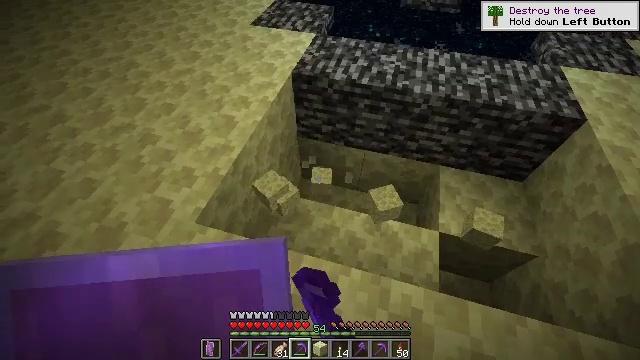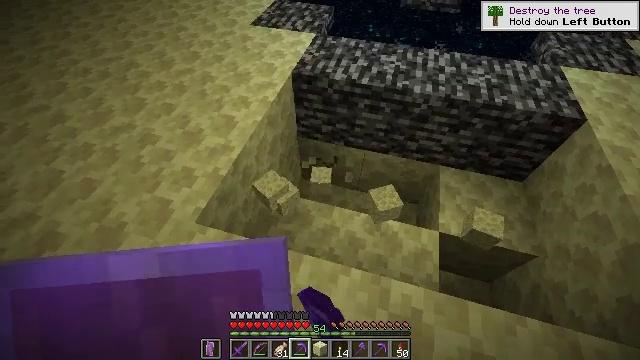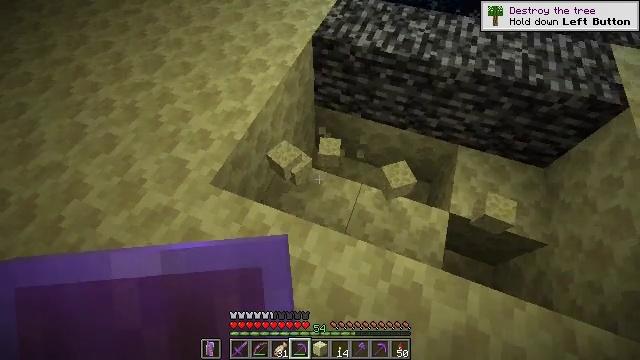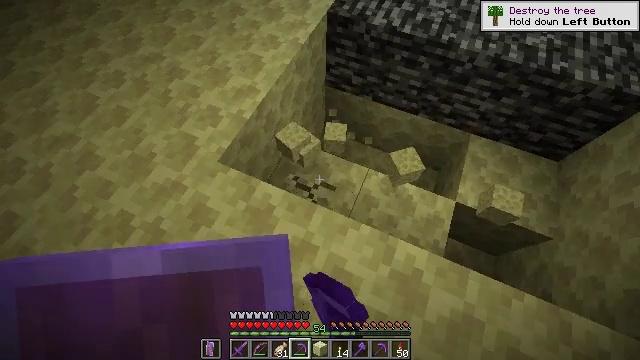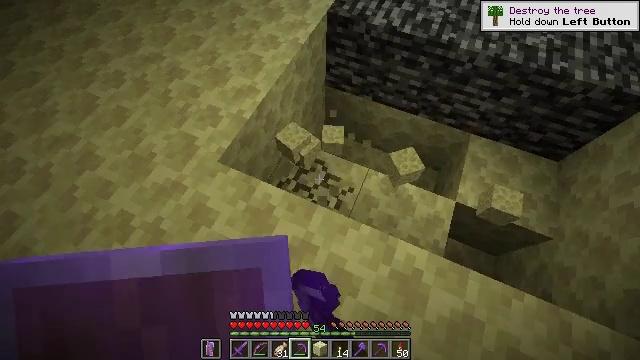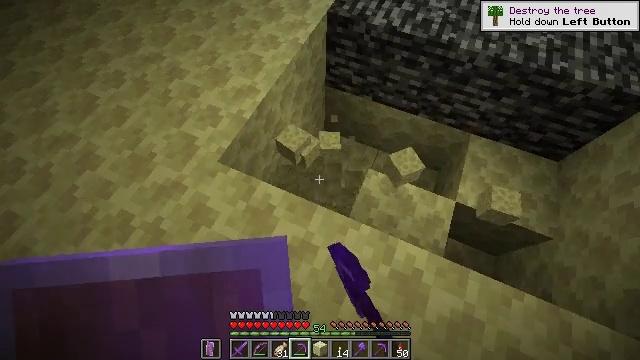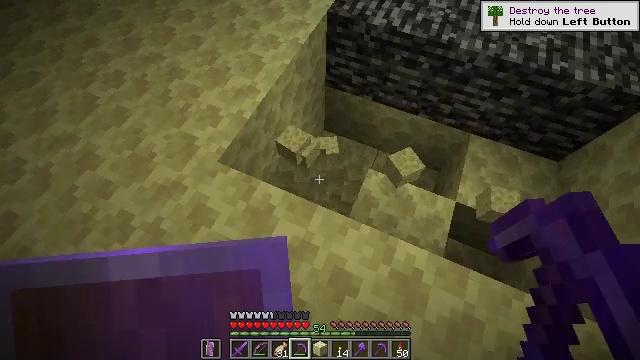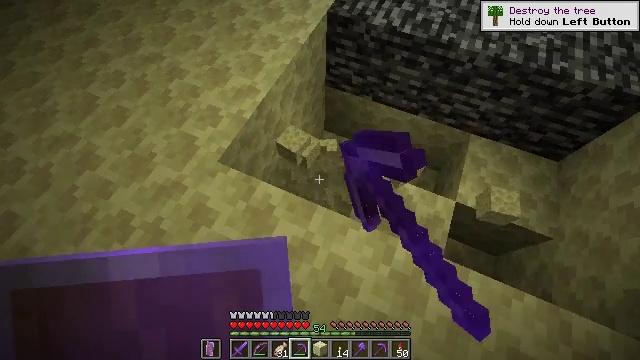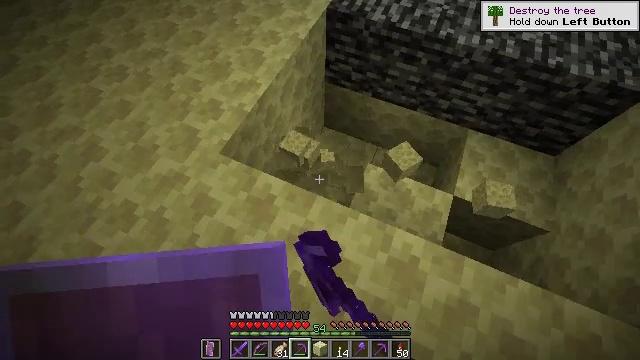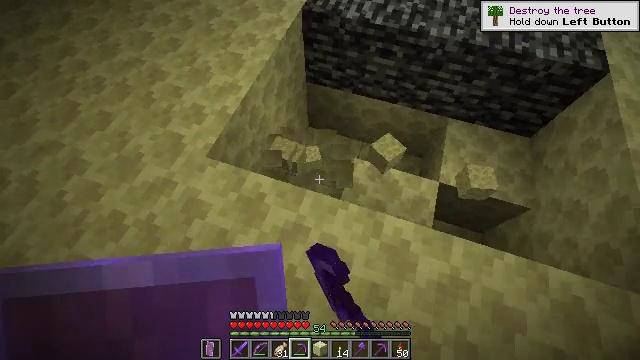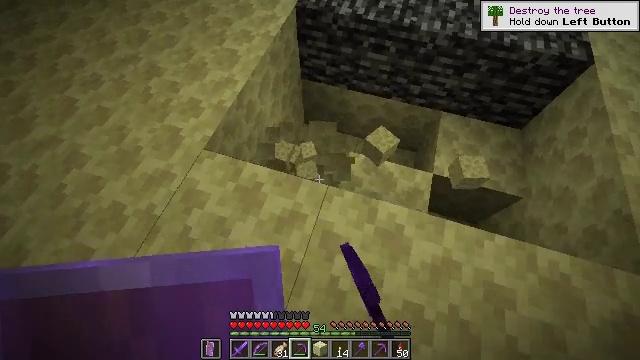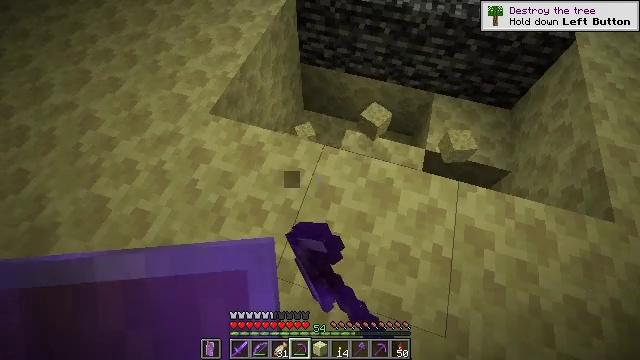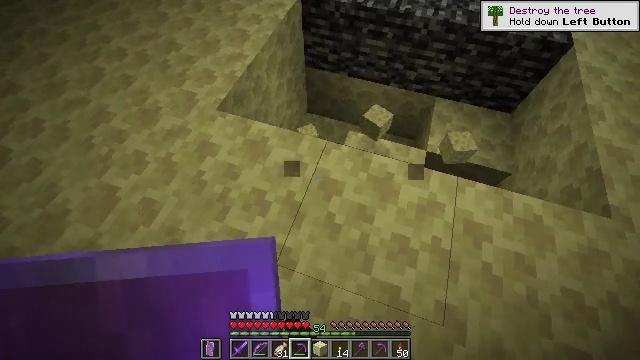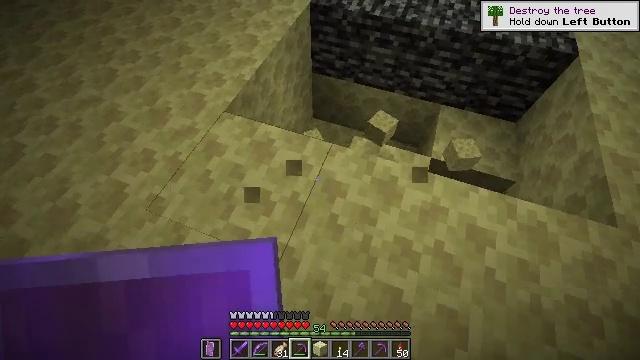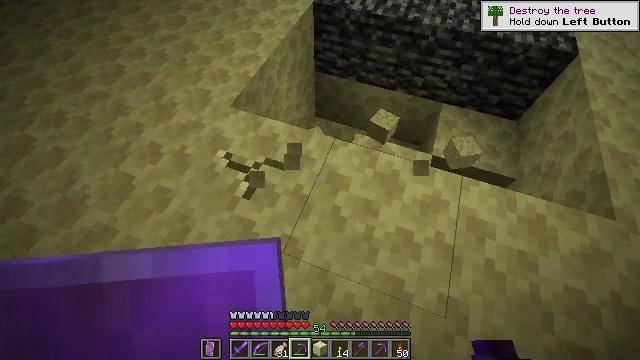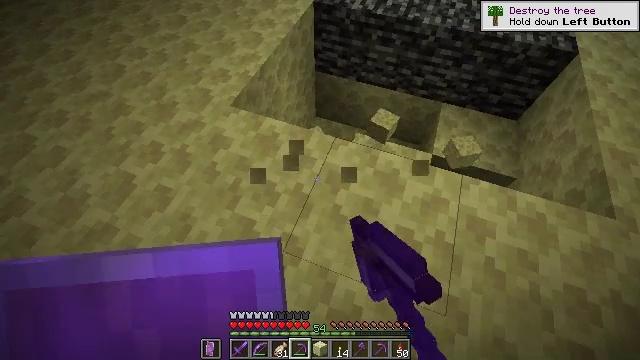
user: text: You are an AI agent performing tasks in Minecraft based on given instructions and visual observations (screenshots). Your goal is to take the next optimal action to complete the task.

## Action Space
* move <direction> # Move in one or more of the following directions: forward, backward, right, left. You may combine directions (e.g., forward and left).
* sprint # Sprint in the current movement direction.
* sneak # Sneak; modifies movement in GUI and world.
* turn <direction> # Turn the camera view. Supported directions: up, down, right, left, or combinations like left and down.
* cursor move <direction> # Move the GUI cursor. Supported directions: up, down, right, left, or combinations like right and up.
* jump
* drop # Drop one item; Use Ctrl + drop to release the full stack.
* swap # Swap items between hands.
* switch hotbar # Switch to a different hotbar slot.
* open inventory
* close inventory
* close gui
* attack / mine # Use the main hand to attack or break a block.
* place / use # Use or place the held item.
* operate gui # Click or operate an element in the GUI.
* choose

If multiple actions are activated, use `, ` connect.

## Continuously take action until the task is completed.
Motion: motion action
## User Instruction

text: Gather end stone from the End.
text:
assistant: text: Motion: attack / mine
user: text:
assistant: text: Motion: turn left and down, attack / mine
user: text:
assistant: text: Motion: turn left and down, attack / mine
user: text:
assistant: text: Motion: attack / mine
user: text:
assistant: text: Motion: attack / mine
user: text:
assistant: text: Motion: attack / mine
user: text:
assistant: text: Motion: attack / mine
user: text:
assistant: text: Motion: move back, attack / mine
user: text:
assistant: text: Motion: move back, turn right, attack / mine
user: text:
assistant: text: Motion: move back, turn right, attack / mine
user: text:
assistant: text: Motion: move back, attack / mine
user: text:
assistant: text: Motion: turn left and up, attack / mine
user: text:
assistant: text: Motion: turn left and up, attack / mine
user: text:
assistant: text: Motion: attack / mine
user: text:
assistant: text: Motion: attack / mine
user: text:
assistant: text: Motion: attack / mine
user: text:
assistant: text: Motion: attack / mine
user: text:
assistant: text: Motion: attack / mine
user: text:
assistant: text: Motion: attack / mine
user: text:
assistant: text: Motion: attack / mine
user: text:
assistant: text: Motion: turn left and up, attack / mine
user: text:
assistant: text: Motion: turn left, attack / mine
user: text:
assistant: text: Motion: turn left, attack / mine
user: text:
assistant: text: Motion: attack / mine
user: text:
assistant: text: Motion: attack / mine
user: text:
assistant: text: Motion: attack / mine
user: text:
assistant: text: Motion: attack / mine
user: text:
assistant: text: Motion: attack / mine
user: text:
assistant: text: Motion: attack / mine
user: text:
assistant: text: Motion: attack / mine